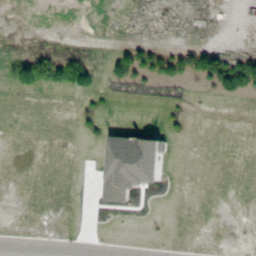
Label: sparseresidential